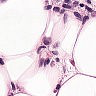
Metastatic tissue present: yes